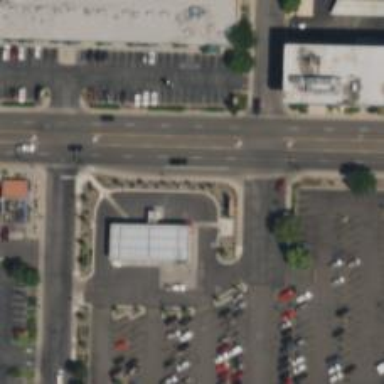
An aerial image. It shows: Convenience shop.